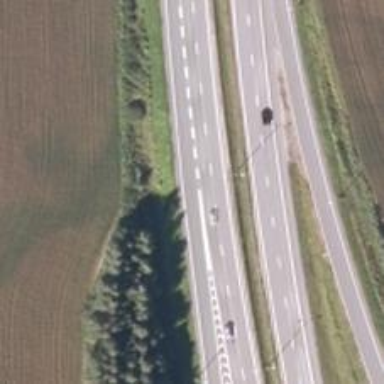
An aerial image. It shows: Trunk link road with asphalt surface.